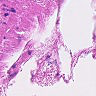
Metastatic tissue present: no